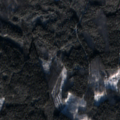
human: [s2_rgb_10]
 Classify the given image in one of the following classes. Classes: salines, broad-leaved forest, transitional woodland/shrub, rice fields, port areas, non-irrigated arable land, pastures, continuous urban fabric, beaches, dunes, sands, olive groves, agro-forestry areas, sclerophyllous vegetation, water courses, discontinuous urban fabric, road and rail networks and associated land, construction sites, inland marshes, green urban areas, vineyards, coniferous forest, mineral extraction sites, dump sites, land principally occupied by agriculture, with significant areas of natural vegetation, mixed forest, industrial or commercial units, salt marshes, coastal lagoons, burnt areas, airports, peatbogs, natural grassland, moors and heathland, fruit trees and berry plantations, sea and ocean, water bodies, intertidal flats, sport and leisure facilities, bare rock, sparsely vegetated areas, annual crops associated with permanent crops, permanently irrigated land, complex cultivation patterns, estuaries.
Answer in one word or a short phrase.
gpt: broad-leaved forest, coniferous forest, mixed forest